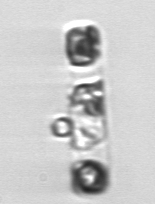
Label: Guinardia_delicatula_TAG_internal_parasite